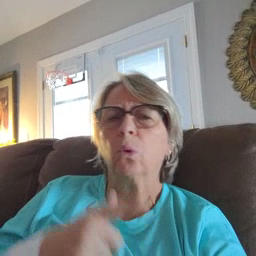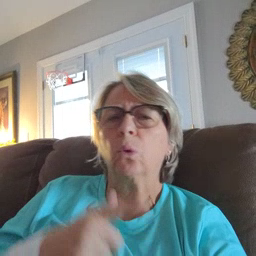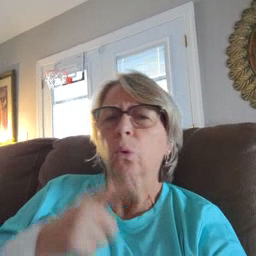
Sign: cute